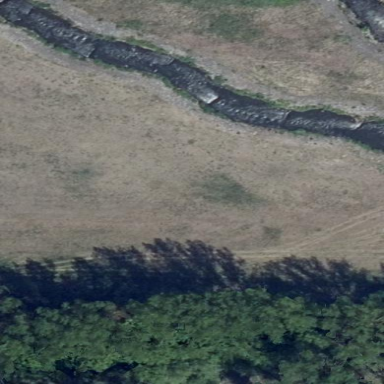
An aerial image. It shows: River flowing through the landscape.